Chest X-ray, PA view. Patient: 41 years old, sex F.
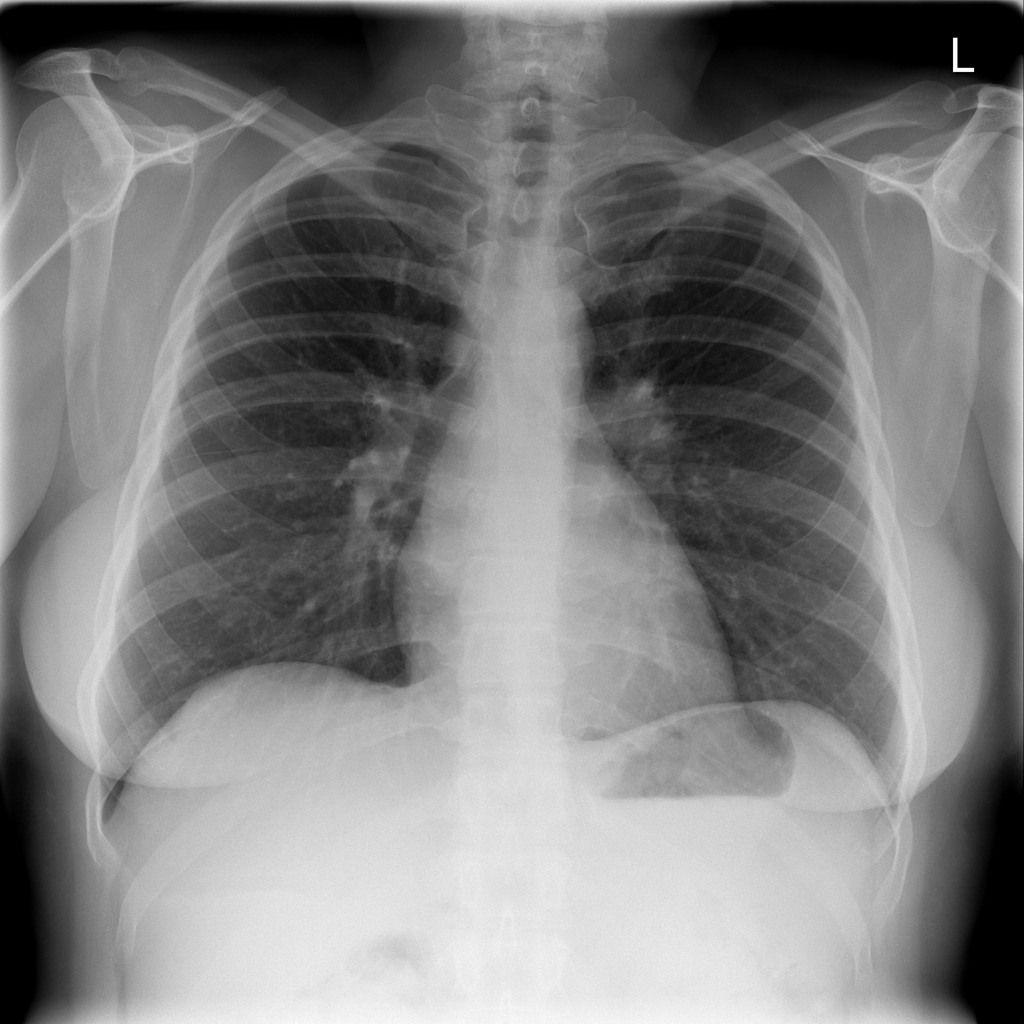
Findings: Infiltration